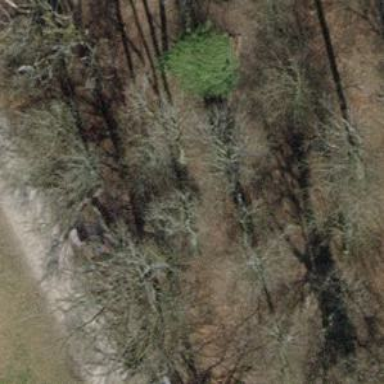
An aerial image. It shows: Brown bench in the vicinity.